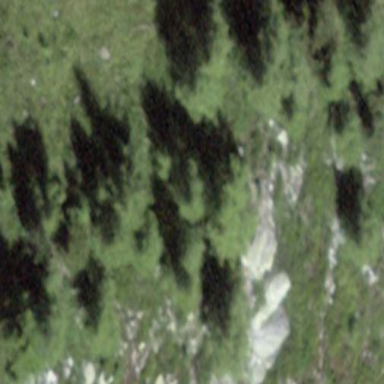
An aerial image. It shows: Forest area.